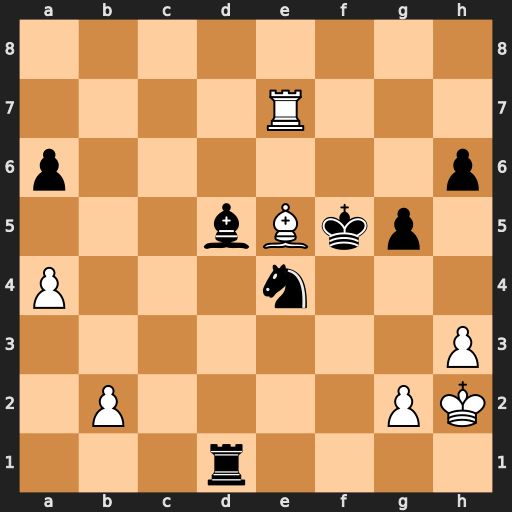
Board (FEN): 8/4R3/p6p/3bBkp1/P3n3/7P/1P4PK/3r4
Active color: w
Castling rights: -
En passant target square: -
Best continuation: g4+ Kg6 Rg7#